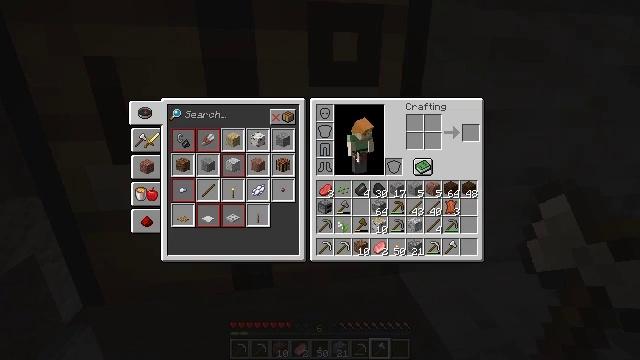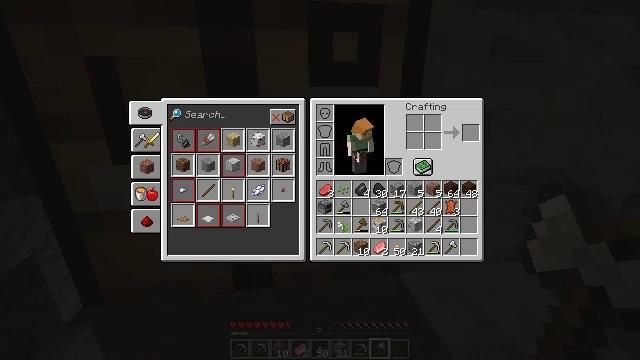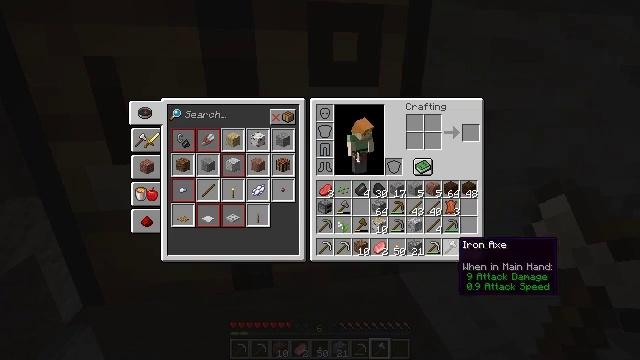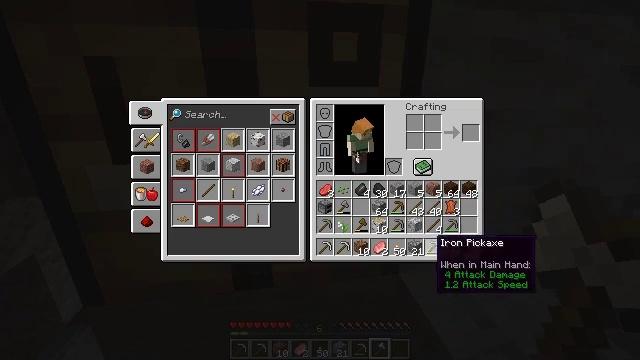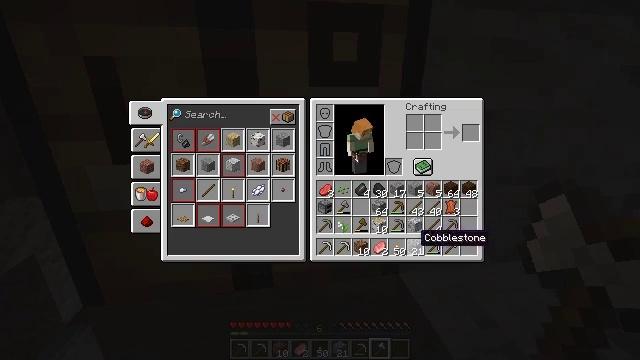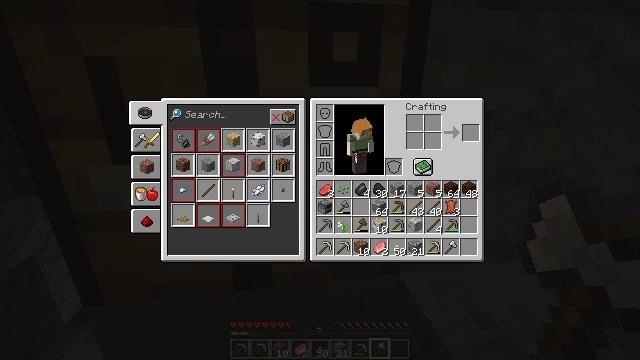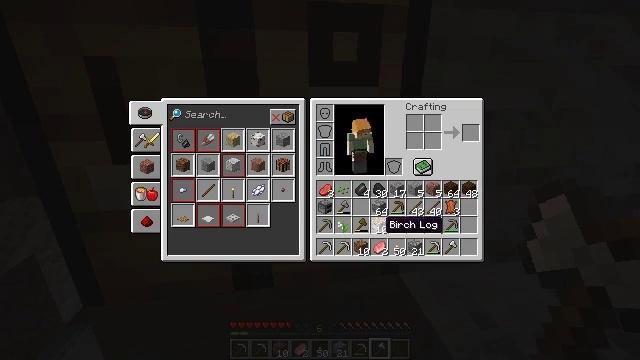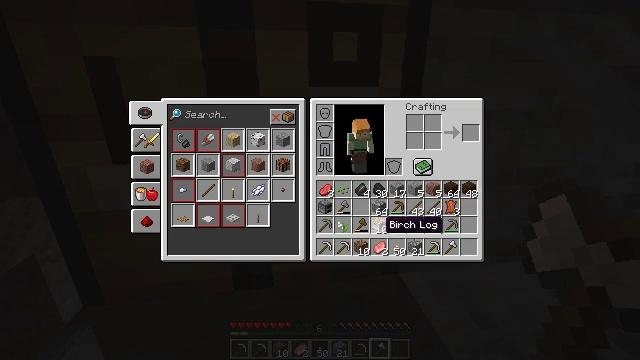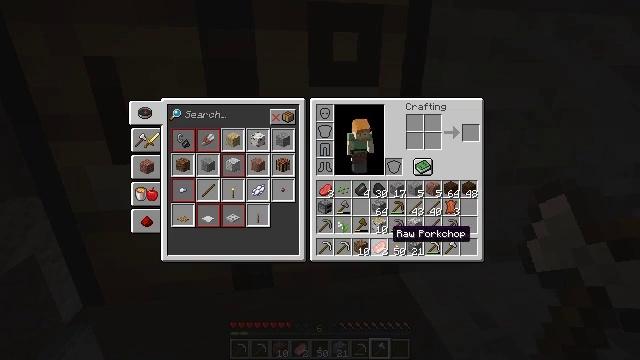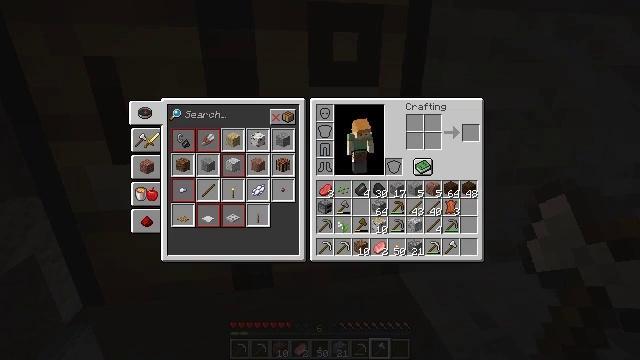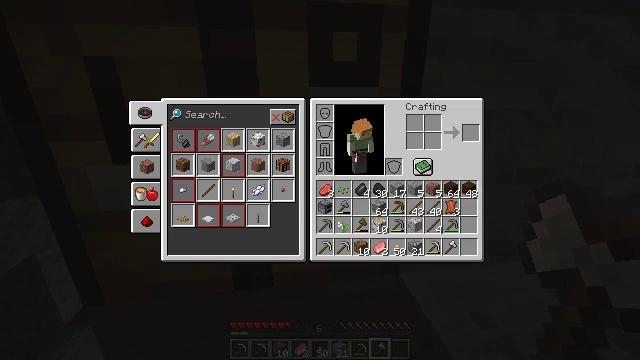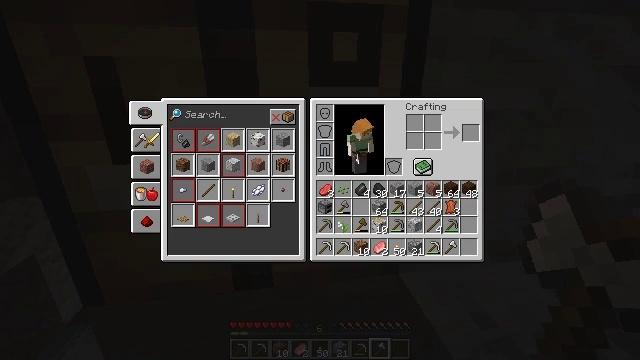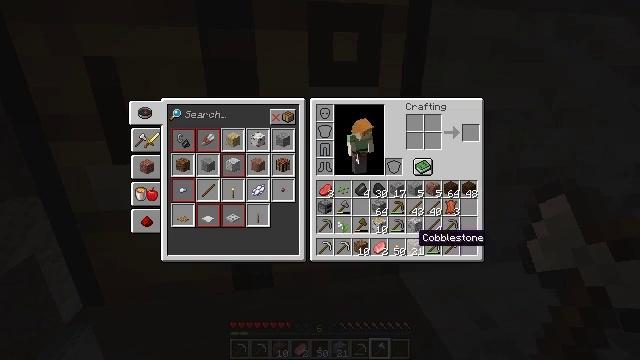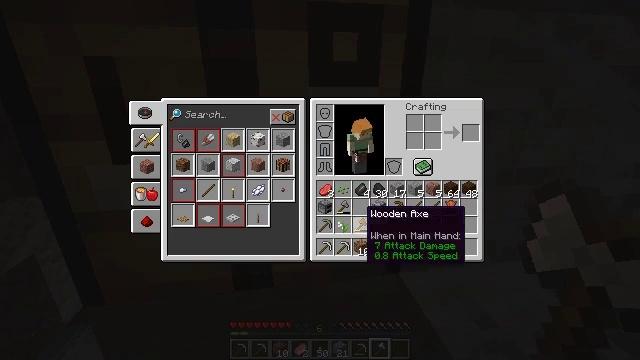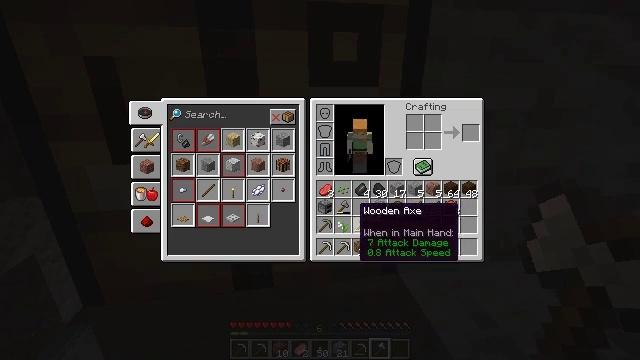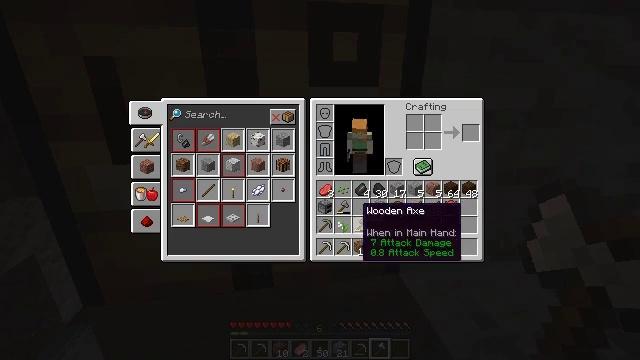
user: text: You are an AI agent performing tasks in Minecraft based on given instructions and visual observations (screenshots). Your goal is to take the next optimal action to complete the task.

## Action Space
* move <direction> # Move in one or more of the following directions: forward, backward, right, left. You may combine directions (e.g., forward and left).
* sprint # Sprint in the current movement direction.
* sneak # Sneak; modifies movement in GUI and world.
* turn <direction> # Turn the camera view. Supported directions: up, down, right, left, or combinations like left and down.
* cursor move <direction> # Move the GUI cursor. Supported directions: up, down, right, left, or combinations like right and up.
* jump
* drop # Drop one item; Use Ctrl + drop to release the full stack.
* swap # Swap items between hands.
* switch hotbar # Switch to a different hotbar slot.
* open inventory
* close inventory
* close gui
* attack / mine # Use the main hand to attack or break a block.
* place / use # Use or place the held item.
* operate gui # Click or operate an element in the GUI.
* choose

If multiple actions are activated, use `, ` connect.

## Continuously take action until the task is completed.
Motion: motion action
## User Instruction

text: Mine block crafting table.
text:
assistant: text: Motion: no_op
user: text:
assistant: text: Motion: no_op
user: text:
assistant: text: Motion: cursor move left
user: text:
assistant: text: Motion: cursor move left
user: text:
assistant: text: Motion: cursor move left and up
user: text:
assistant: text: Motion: no_op
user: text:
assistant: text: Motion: no_op
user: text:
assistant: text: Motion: cursor move right and down
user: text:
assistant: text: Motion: cursor move right and down
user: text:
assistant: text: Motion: cursor move right and down
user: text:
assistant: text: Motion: no_op
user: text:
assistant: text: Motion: cursor move left and up
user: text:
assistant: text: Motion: cursor move left and up
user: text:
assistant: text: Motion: cursor move left
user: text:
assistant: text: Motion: no_op
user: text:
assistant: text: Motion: cursor move right and down
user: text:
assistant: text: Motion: cursor move right
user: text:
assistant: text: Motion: no_op
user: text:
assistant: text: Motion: cursor move left and up
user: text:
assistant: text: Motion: no_op
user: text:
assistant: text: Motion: cursor move left
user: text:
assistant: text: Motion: cursor move left
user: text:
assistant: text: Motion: no_op
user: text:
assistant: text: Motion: cursor move right and down
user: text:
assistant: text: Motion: cursor move right and down
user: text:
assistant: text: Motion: cursor move right
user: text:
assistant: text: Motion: no_op
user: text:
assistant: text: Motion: no_op
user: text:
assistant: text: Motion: no_op
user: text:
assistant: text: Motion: no_op